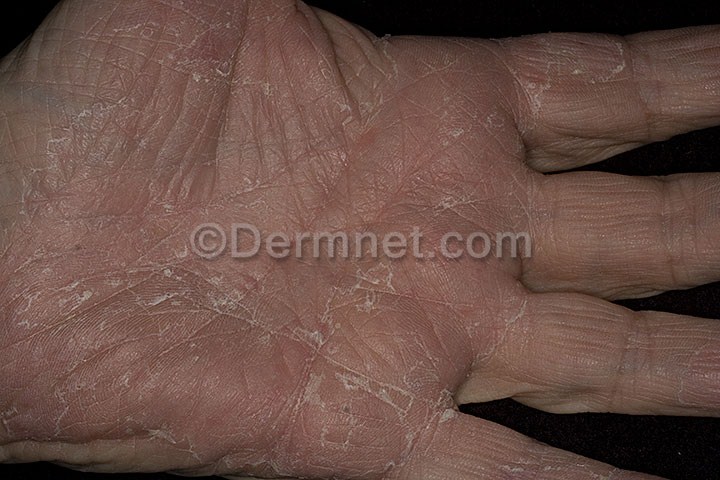
Disease: Eczema Photos